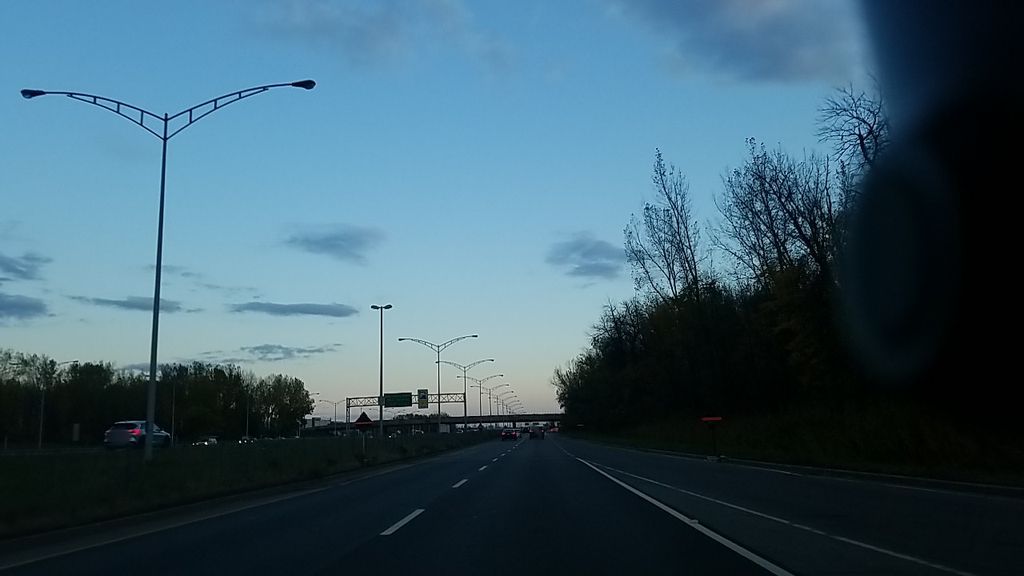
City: montreal